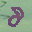
Label: 8